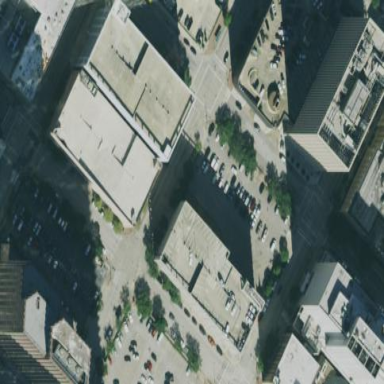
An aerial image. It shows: Multi-storey parking building.